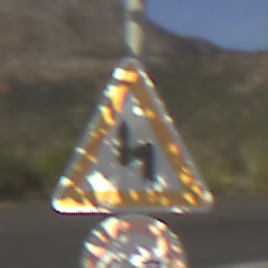
Verkehrszeichen: DoppelkurveZunaechstLinks
Zusatzzeichen unten: Ueberholverbot
Umgebung: Outdoor, RoadRail
Tageszeit: MorningAfternoon
Wetter: PartlyCloudy
Licht: Natural
Jahreszeit: NotSpecified
Kontrast: HighContrast